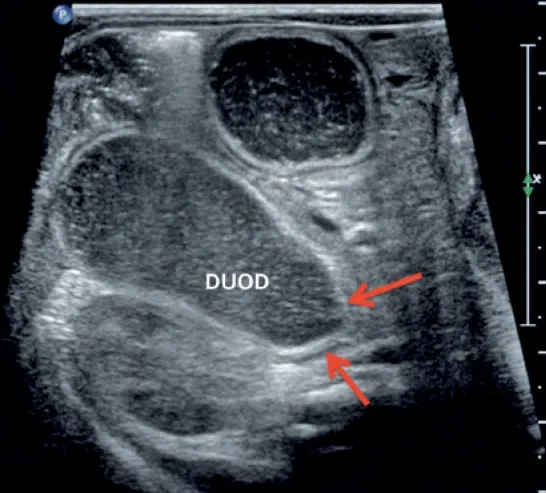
Ultrasonography with a high frequency linear transducer shows distension of the duodenal bulb with abrupt tapering (arrows) in the second duodenal portion, corresponding to the local duodenal membrane.
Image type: radiology (ultrasound)